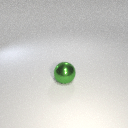
large green metal sphere